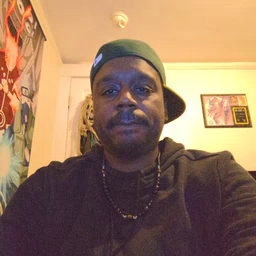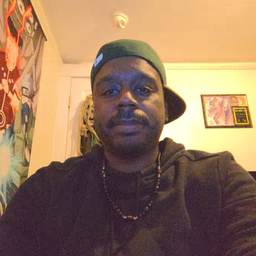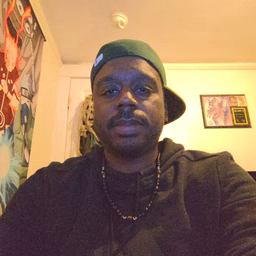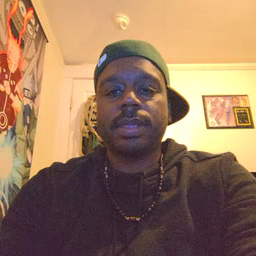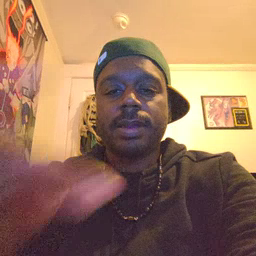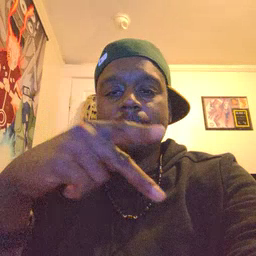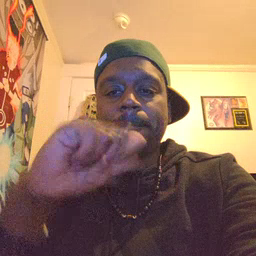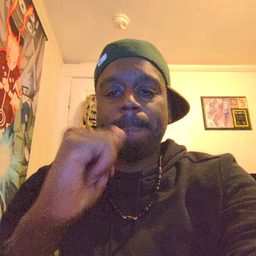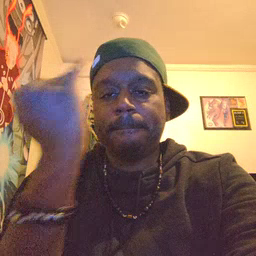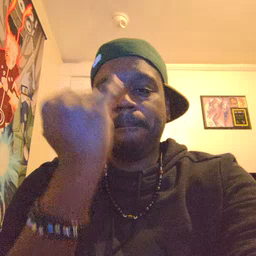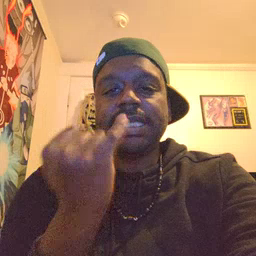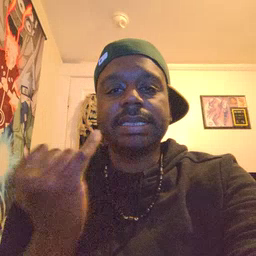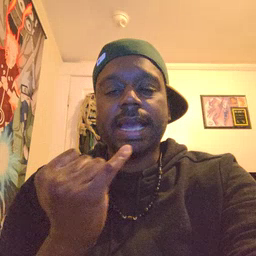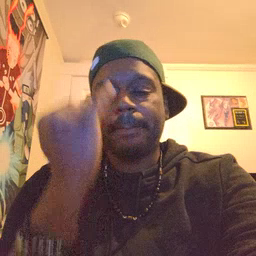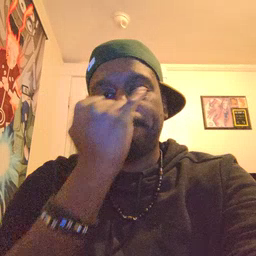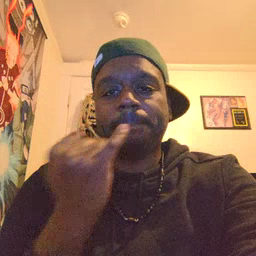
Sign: pizza